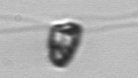
Label: flagellate_morphotype1